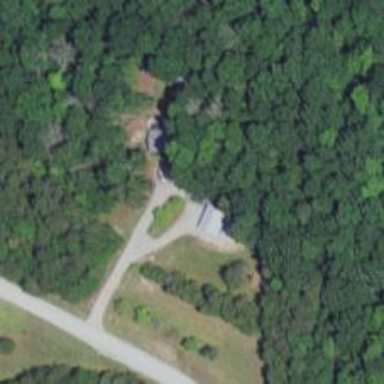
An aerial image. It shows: Driveway.